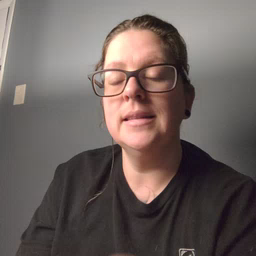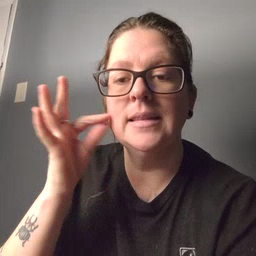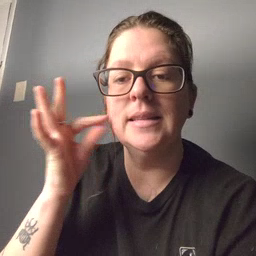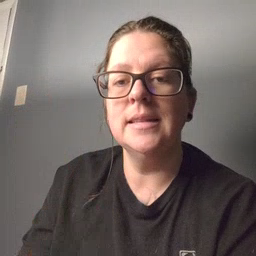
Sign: kitty